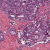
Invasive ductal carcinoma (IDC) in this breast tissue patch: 0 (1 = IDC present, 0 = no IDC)